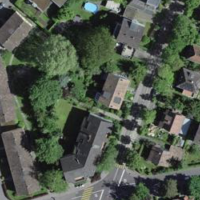
EUNIS habitat code: 55
Species observed at this site:
Aegosoma scabricorne